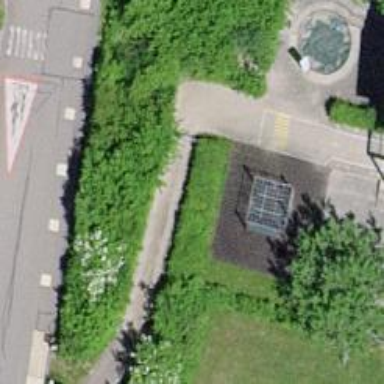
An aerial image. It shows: Playground area for leisure land.